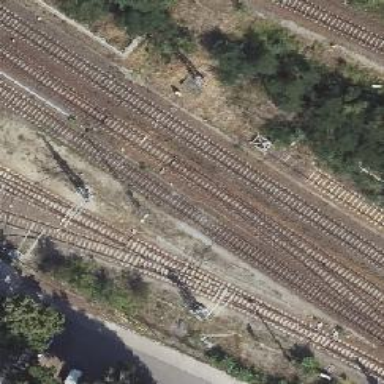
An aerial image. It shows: Railway track.